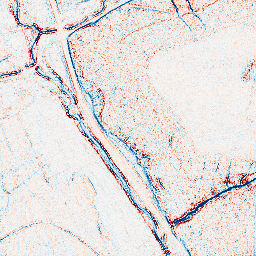
Category: edge_preserving
Decomposition family: bilateral
Decomposition parameters: d: 5
sigma_color: 100
sigma_space: 150
Upsampling method: fft_zeropad
Upsampling parameters: scale: 4
Upsampling scale: 4